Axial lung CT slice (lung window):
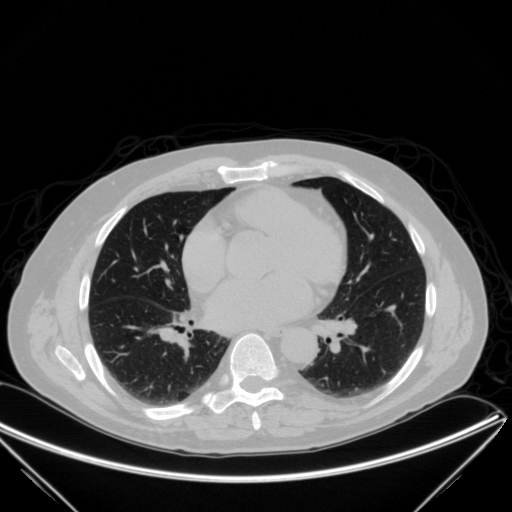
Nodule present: no